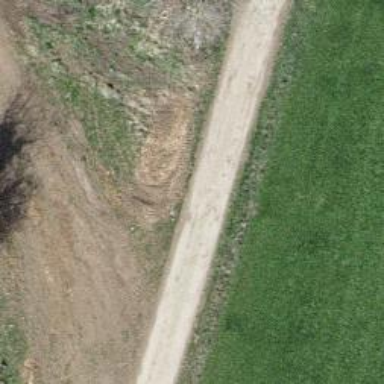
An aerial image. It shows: Paved track with grade 1 tracktype.